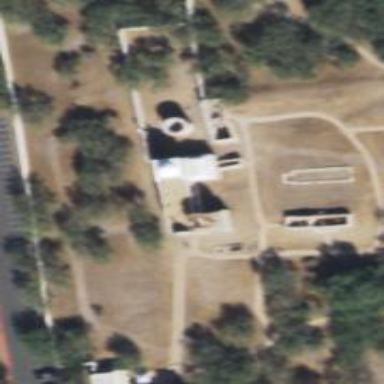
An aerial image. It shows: Archaeological site with historical significance.